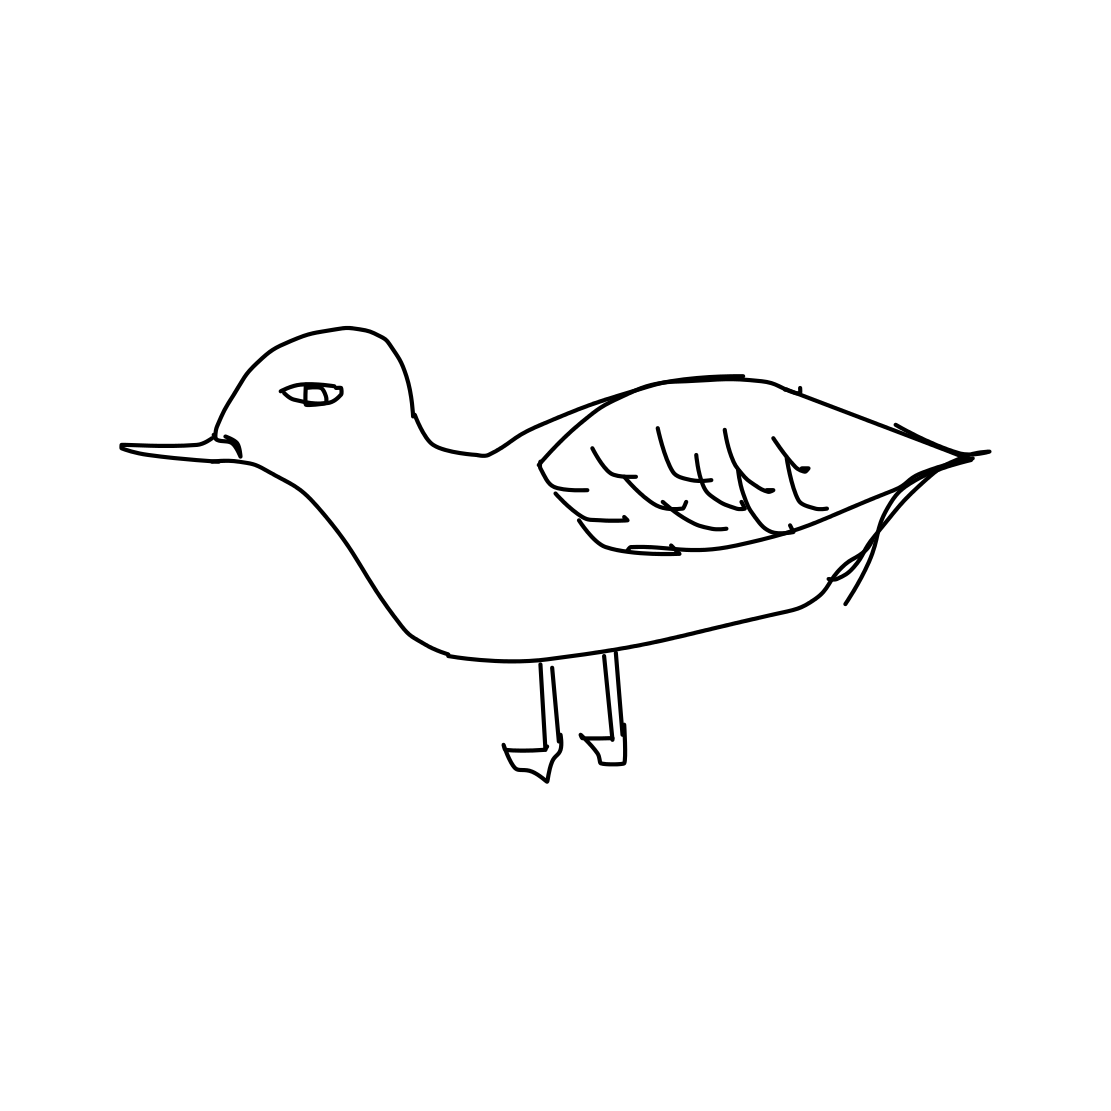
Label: seagull